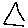
Label: triangle